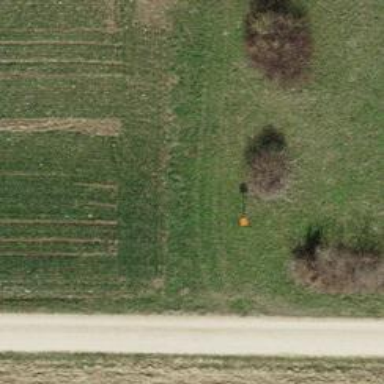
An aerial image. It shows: Aerial marker.